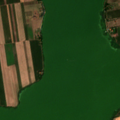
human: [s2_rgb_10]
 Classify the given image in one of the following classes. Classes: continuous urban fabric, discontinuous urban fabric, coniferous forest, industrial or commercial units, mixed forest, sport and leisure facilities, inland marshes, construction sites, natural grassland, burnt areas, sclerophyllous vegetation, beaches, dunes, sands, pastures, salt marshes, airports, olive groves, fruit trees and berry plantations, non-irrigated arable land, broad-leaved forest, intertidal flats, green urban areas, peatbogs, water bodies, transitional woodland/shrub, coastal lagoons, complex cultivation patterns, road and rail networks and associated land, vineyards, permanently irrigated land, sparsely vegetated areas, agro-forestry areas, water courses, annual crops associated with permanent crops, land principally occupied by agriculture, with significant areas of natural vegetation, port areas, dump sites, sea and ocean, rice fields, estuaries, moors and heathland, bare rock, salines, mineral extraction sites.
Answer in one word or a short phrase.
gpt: non-irrigated arable land, water bodies